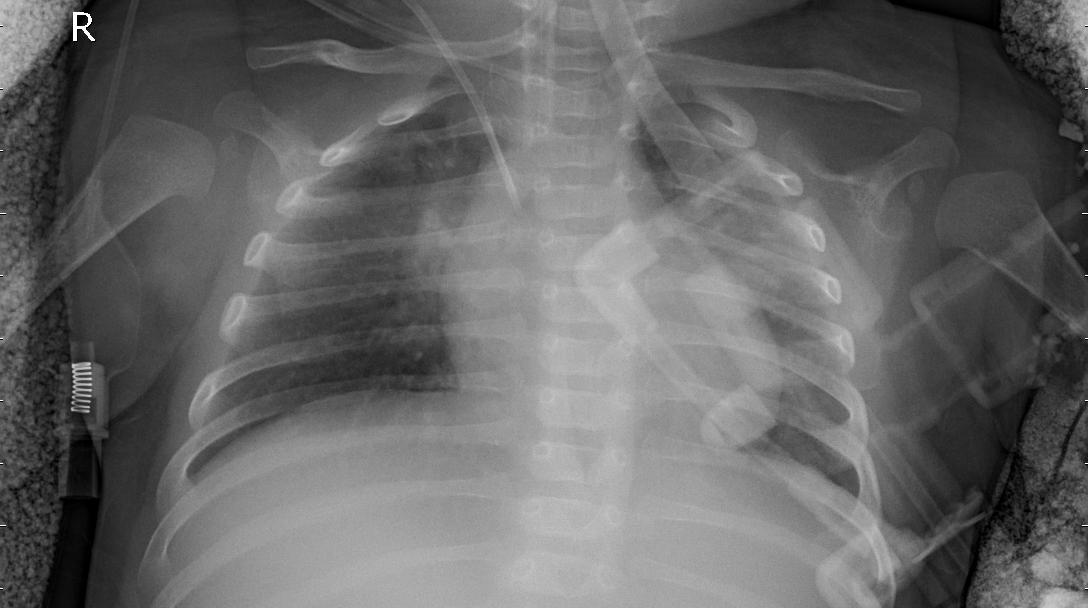
Diagnosis: PNEUMONIA